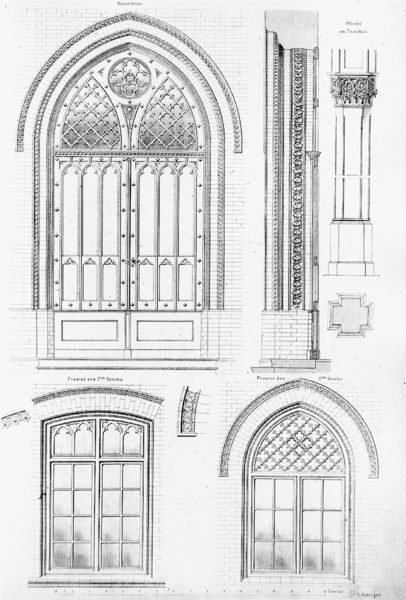
Titel: Gebäranstalt in München, Sonnenstraße 26, Details
Künstler: Friedrich Bürklein
Institution: (Seriendruck)
Schlagwörter: dunkel, weiß, ausschnitt, fenster, glas, grau, hell, licht, pfeiler, profil, schwarz, skizze, säule, säulen, tür, zeichnung, gebäude, haus, muster, ornament, profile, architektur, rahmen, stein, gitter, kirche, blatt, gotik, kreis, rund, relief, schrift, papier, modell, bogen, fassade, giebel, mauer, sprossenfenster, ziegel, grafik, graphik, backstein, türe, pilaster, spitz, detail, dekor, verzierung, stuck, stil, rechtecke, bögen, stile, eckig, fensterrahmen, kloster, kreuz, linie, mauerwerk, scheiben, druck, schnitt, radierung, stich, illustration, entwurf, modelle, zwickel, kapitell, senkrecht, segmentbogen, fries, portal, sims, gesims, gotisch, rosette, spitzbogen, spitzbögen, mittelalter, romanik, historismus, plan, bänder, entwürfe, musterbuch, vorlage, vorlagen, vorlagenblatt, skizzen, ornamentik, gothik, korinthisch, fenstersprossen, epochen, streben, bahnen, beschläge, details, masswerk, kapitel, fesnter, kassette, grundriss, lisenen, traktat, aufriss, tympanon, zeichnungen, architekturzeichnung, bauzeichnung, architekt, romanisch, teil, keilsteine, okulus, statik, entuwrf, blendbogen, gemauert, fragmente, halbsäule, fensterlaibung, idealarchitektur, vierpass, bürklein, neogotik, ansichten, maximiliansstil, neugotik, neugotisch, planung, baukunst, couronnement, dreipaß, fensterbahnen, fensterentwürfe, fenstergliederung, grahik, historistisch, kirchenfenster, kreuzblume, kreuzpfeiler, kreuzstock, lanzetten, maximilisanstrasse, ornamentleisten, passs, prfil, stichbogen, teilzeichnung, vorlagenbuch, zwillingsfenser, epoche, stabwerk, lanzette, gotiches doppelfenster, abstraktz, architiktur, sitzbögen, okulos